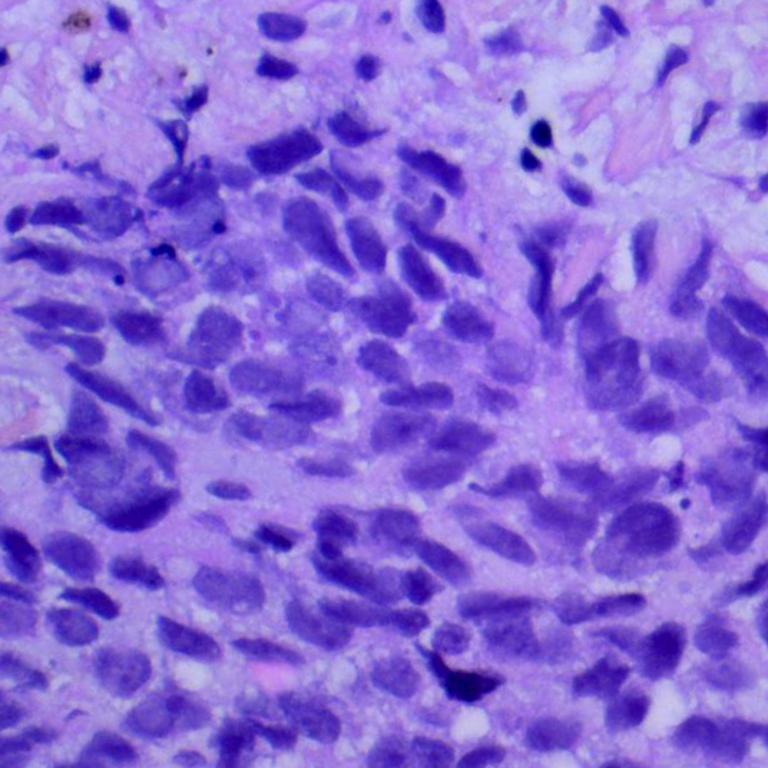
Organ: lung
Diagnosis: squamous carcinomas